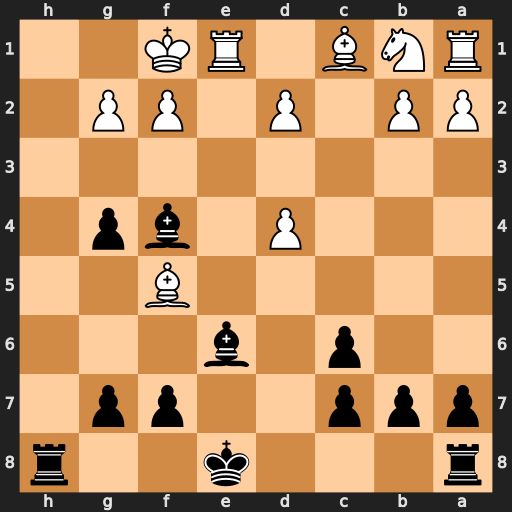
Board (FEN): r3k2r/ppp2pp1/2p1b3/5B2/3P1bp1/8/PP1P1PP1/RNB1RK2
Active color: b
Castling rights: kq
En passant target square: -
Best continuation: Rh1+ Ke2 Rxe1+ Kxe1 Bxf5